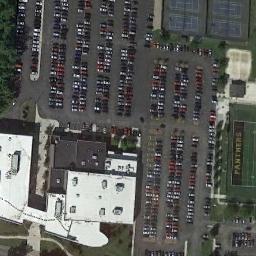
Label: parking_lot